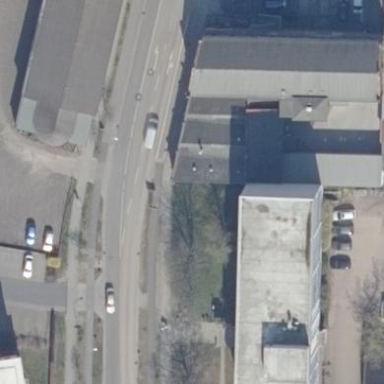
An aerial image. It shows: Nightclub building.